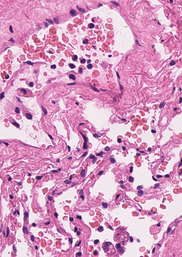
Tumor epithelial tissue: no
Tumor-associated stroma tissue: no
Normal tissue: yes